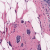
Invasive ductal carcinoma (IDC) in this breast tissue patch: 0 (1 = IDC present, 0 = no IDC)